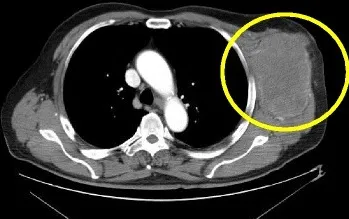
Contrast-enhanced chest computed tomography. The tumor in the left axilla measured 11 cm x 7 cm x 11 cm. It had a relatively distinct border, but its surface was irregular.
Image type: radiology (ct)